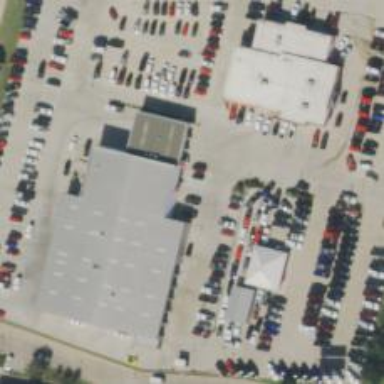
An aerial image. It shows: Parking space.